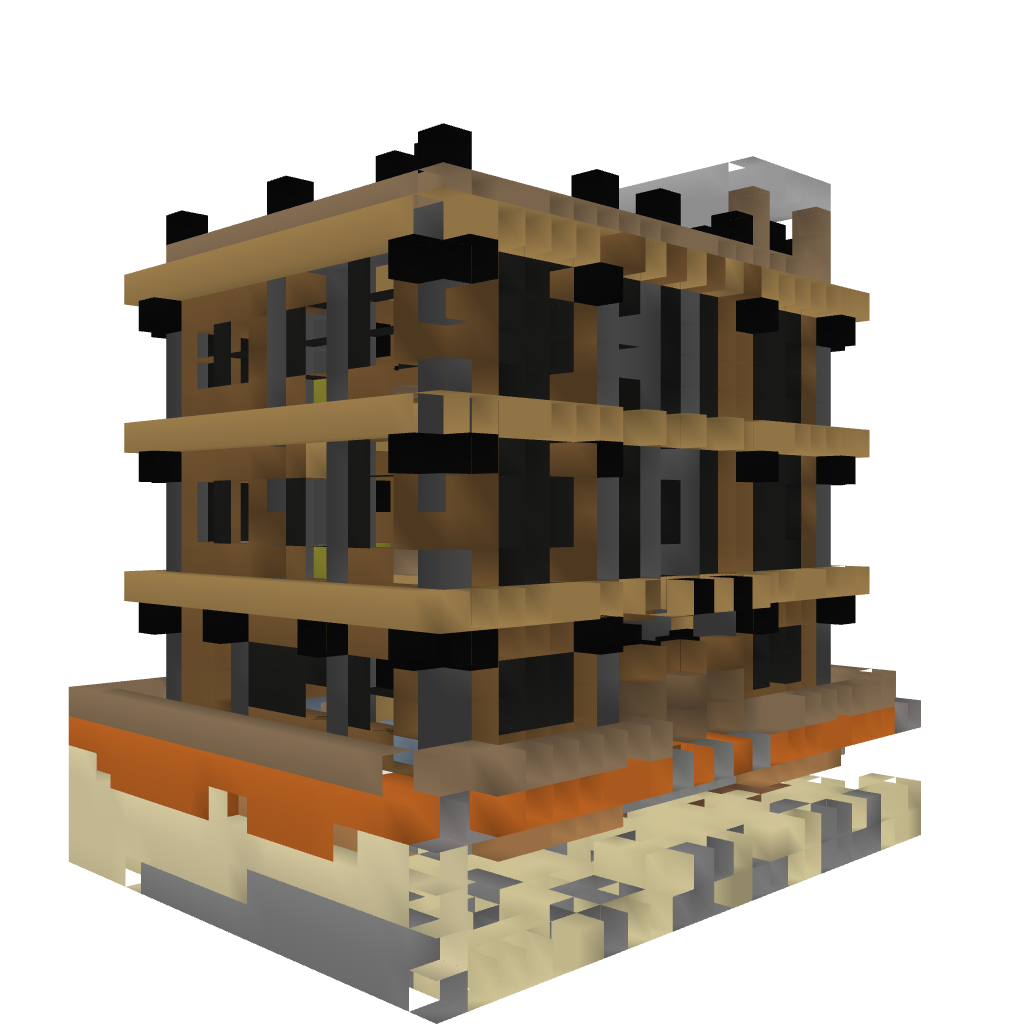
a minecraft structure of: Desert hotel updated